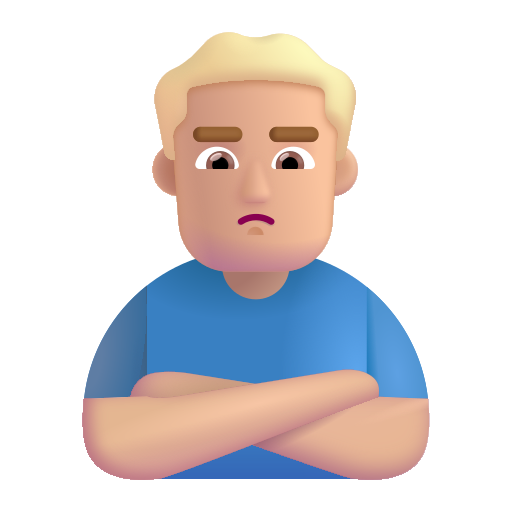
man pouting color  light